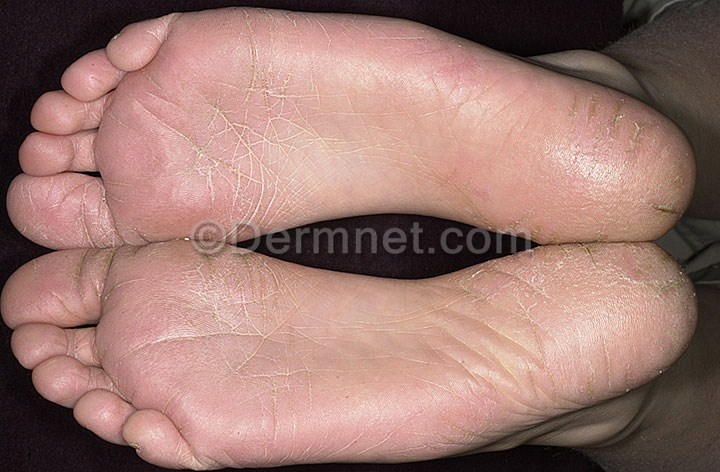
Disease: Atopic Dermatitis Photos